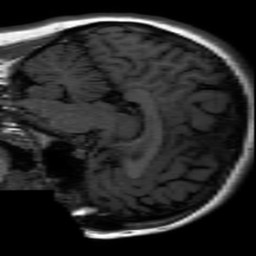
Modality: inplaneT1
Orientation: sagittal
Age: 18
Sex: female
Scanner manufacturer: ge
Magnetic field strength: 3 T
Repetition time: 2.297 s
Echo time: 0.02273 s